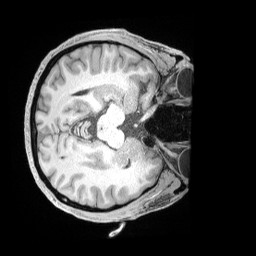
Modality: T1w
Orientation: axial
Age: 41
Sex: male
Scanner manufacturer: siemens
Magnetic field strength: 3 T
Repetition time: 2 s
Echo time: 0.00211 s